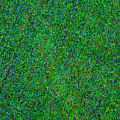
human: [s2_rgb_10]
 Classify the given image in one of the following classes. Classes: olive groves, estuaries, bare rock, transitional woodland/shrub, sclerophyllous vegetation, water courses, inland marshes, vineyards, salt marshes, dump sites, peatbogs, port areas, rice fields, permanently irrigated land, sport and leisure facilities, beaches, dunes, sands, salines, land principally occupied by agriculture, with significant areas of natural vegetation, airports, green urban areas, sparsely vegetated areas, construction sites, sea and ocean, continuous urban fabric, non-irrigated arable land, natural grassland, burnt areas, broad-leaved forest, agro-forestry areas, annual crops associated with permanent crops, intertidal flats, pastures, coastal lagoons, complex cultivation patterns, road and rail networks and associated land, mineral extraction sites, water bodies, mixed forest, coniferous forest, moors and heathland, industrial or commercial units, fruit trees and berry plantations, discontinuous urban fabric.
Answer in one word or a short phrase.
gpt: sea and ocean